Field crop: maize
Growth stage: 1
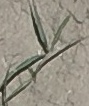
Species: sorghum